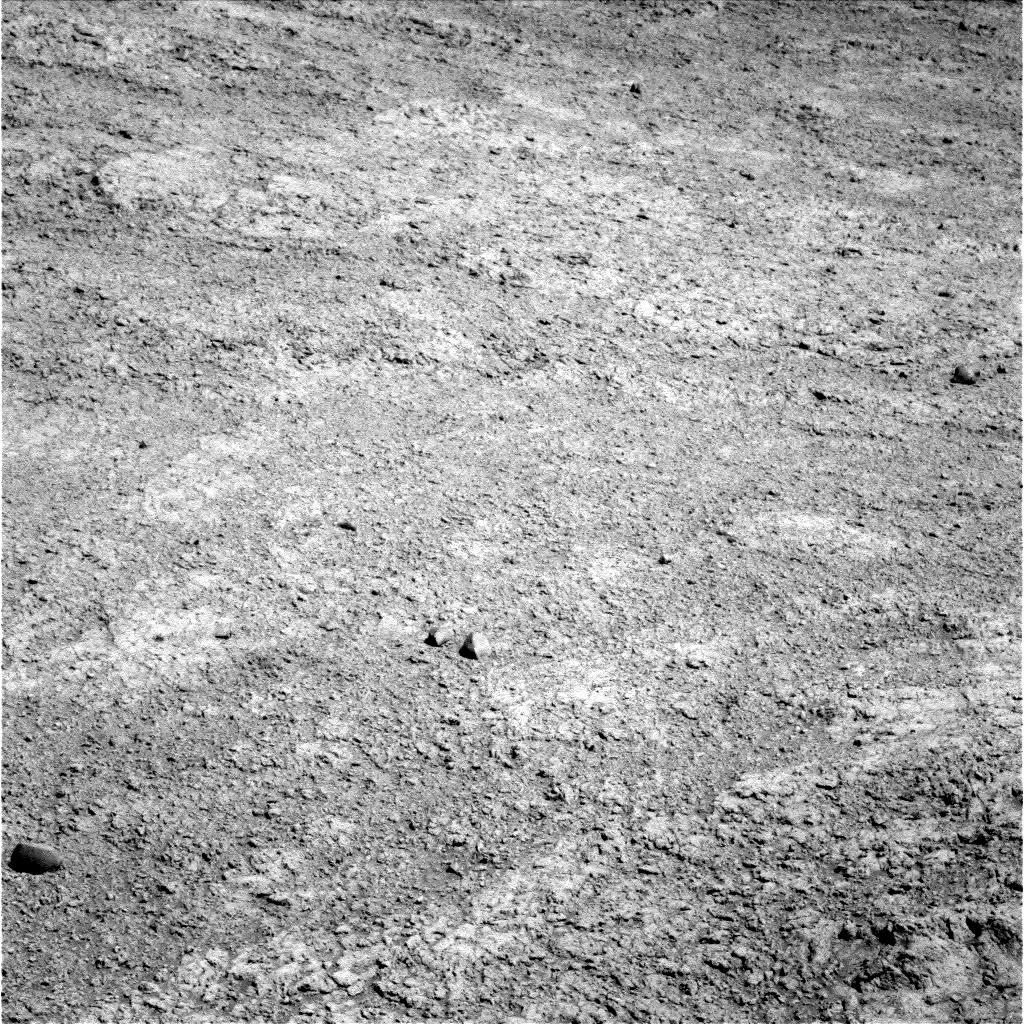
Terrain classes present: Gravel / Sand / Soil, Rock, Shadow